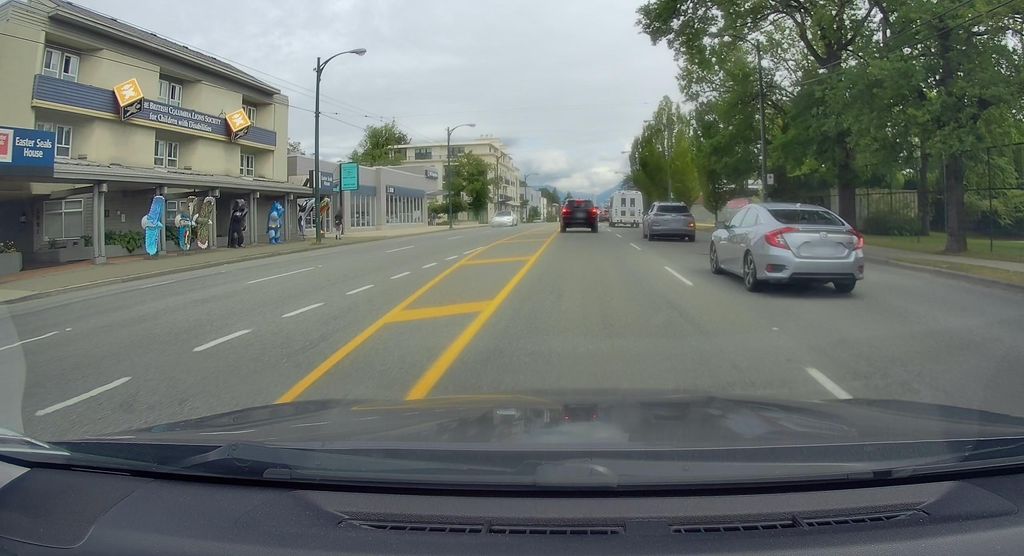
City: vancouver